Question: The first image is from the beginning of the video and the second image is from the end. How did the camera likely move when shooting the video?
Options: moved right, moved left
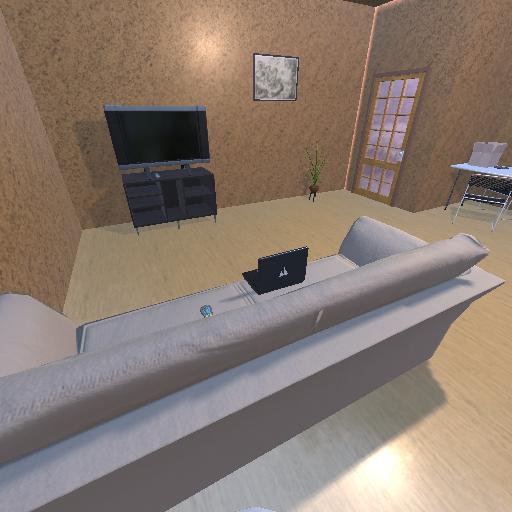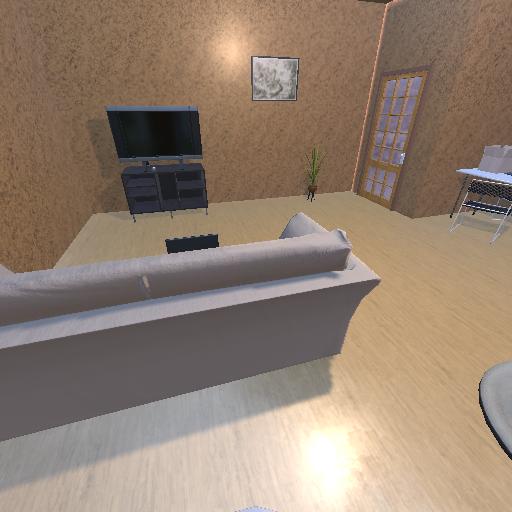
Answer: moved right